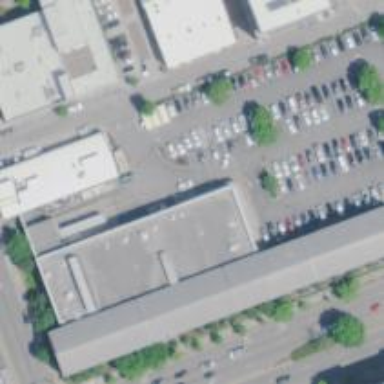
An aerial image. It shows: Supermarket.